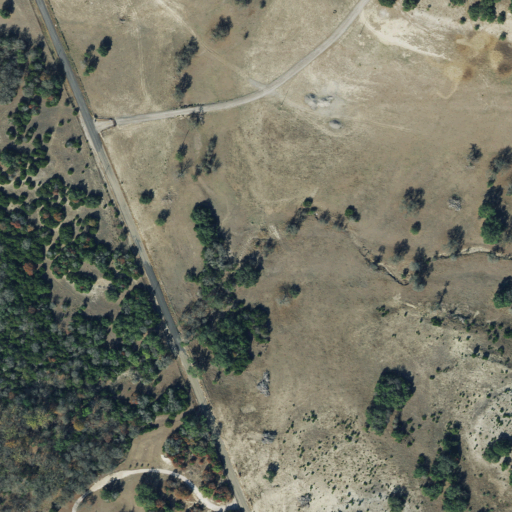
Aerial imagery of valley in Texas named Bittick Hollow containing grassland, shrub, evergreen forest, deciduous forest, and woody wetlands